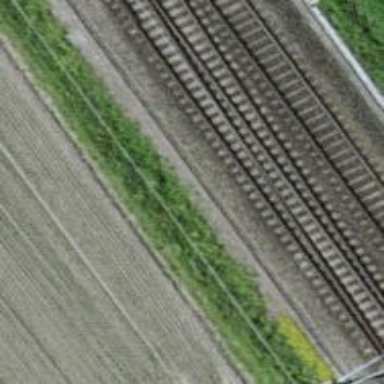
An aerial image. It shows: Railway track with contact lines for electrification.